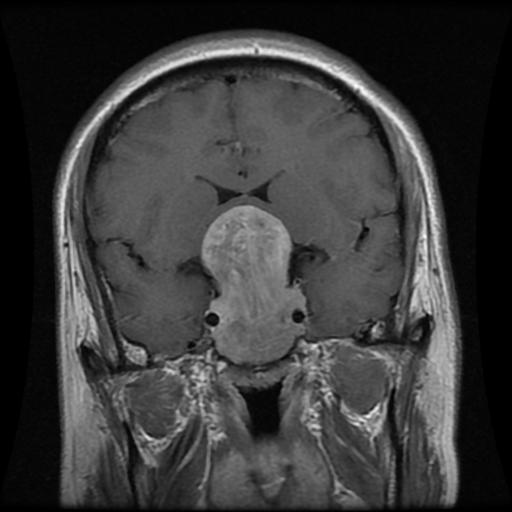
Label: pituitary